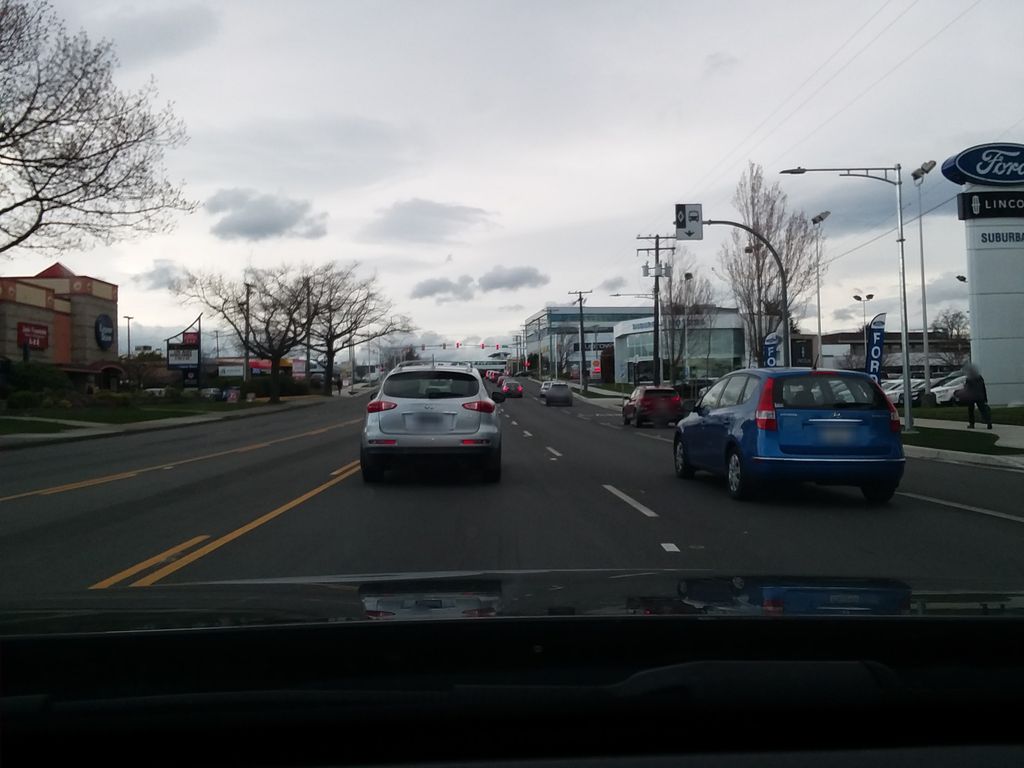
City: victoria